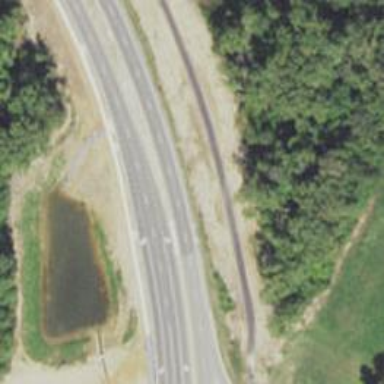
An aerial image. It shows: Secondary road with asphalt surface.